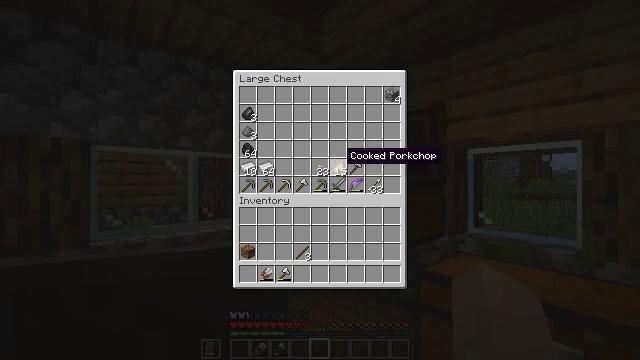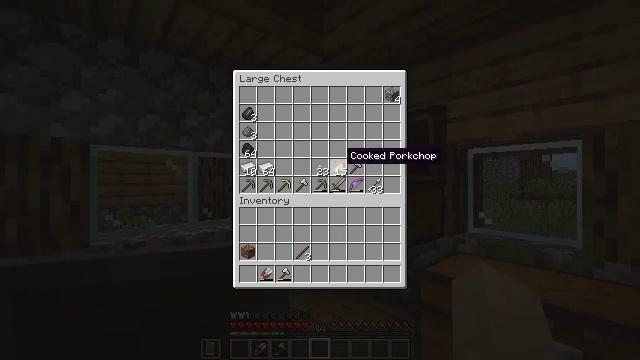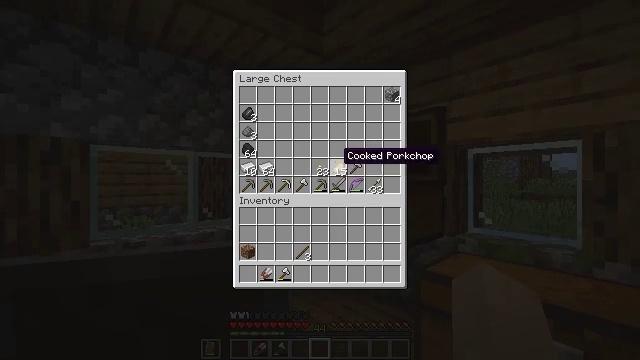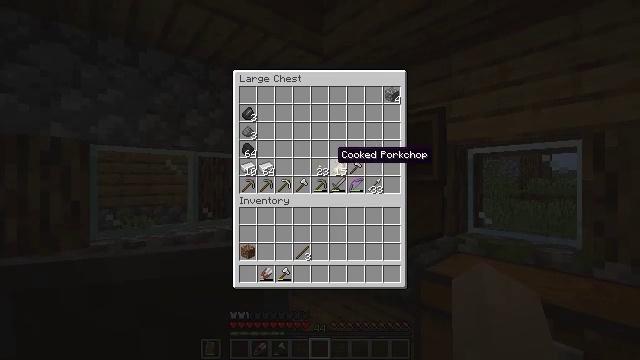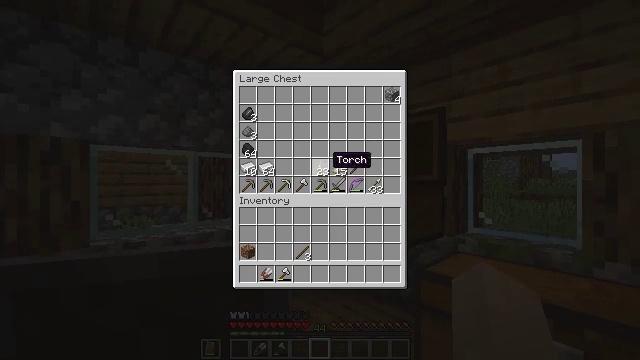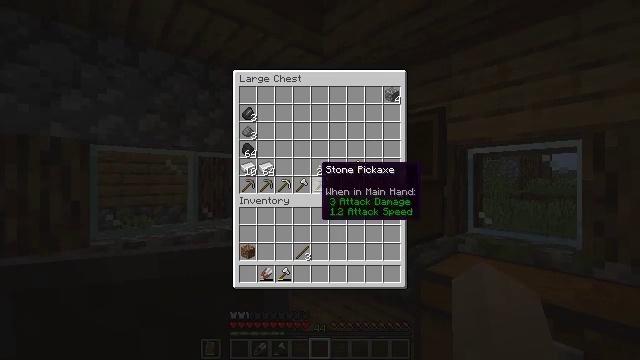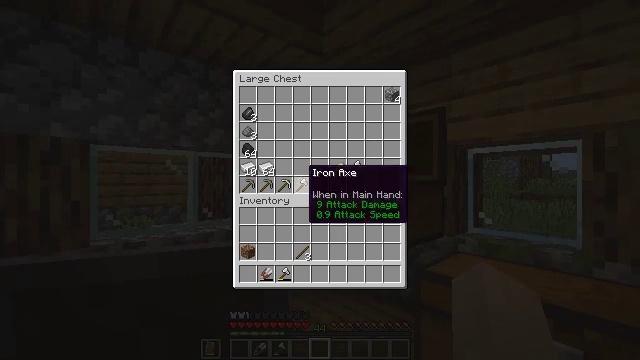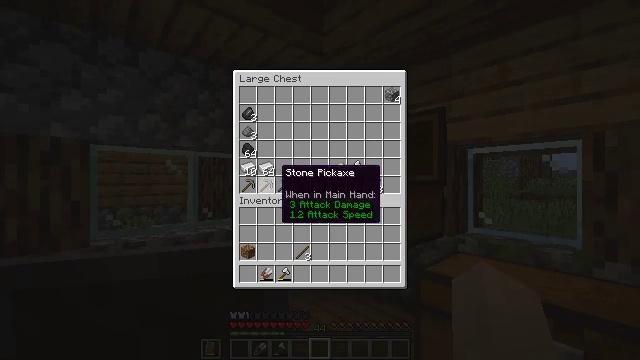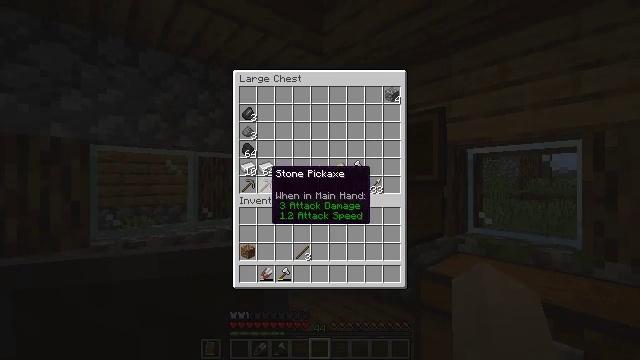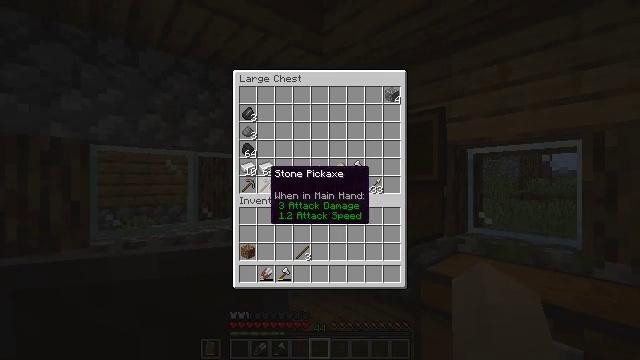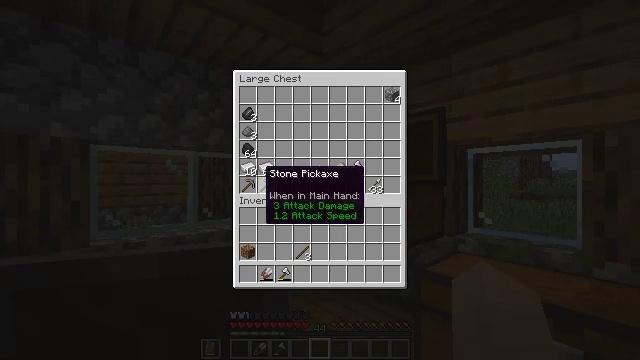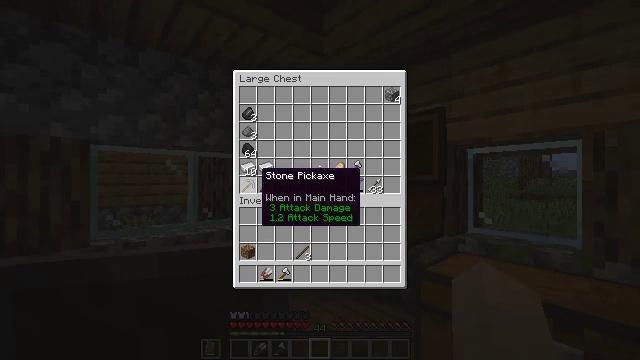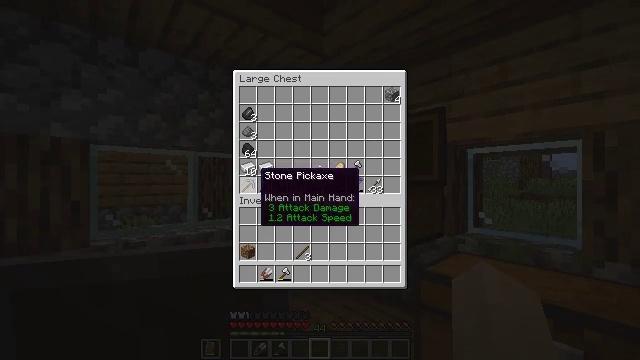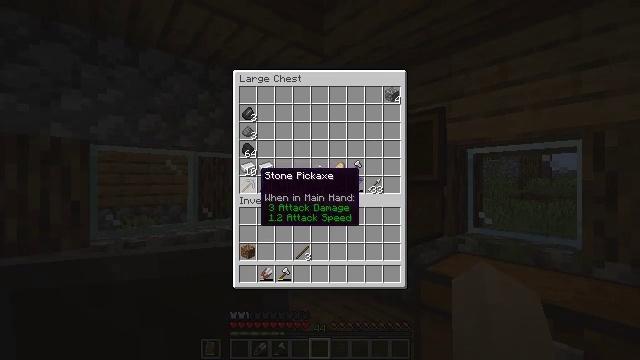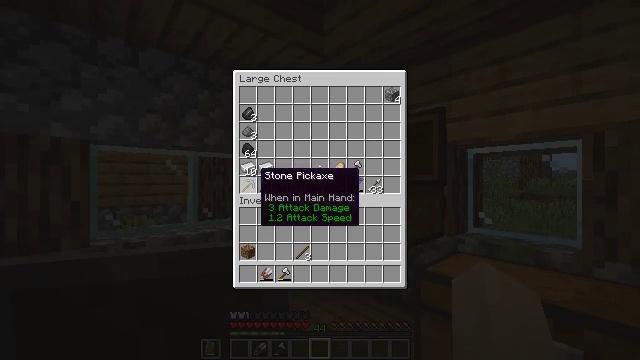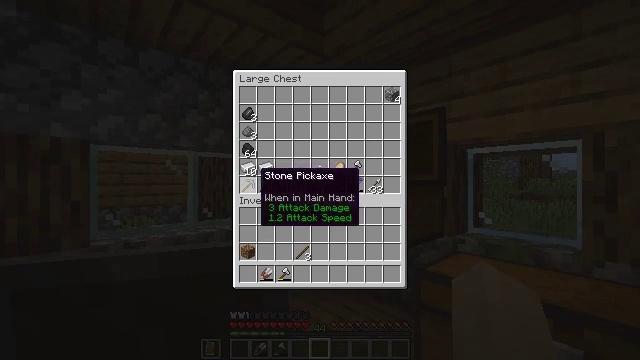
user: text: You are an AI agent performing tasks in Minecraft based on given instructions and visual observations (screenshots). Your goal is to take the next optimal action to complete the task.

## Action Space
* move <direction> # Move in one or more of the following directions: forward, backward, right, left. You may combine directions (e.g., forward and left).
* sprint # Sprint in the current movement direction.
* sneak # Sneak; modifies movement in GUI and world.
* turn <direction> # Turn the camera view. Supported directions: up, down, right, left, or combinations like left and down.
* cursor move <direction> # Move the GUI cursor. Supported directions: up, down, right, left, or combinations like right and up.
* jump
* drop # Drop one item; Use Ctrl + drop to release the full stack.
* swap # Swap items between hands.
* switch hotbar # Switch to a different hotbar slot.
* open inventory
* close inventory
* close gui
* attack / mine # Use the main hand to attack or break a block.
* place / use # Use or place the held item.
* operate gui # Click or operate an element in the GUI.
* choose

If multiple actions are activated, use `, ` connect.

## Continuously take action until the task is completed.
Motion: motion action
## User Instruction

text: Mine the spawner block.
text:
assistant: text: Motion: operate gui
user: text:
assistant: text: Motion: operate gui
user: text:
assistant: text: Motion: operate gui
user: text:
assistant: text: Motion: operate gui
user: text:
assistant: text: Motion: cursor move left and down, operate gui
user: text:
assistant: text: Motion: cursor move left, operate gui
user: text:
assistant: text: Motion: cursor move left, operate gui
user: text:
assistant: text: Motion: cursor move left, operate gui
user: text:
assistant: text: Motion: operate gui
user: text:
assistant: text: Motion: operate gui
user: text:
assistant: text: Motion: operate gui
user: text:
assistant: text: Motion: operate gui
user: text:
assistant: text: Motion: operate gui
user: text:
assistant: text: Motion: operate gui
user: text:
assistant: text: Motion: operate gui
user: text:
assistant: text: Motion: operate gui
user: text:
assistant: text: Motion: cursor move right and down, operate gui
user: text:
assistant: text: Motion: cursor move right and down, operate gui
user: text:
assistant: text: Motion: cursor move right and down, operate gui
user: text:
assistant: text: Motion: operate gui
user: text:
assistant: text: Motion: operate gui
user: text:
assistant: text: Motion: operate gui
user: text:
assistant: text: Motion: operate gui
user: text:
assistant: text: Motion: cursor move left, operate gui
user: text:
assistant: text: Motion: operate gui
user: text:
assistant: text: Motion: operate gui
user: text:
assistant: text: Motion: operate gui
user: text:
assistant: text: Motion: operate gui
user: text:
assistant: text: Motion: operate gui
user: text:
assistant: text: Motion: operate gui